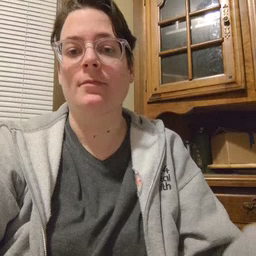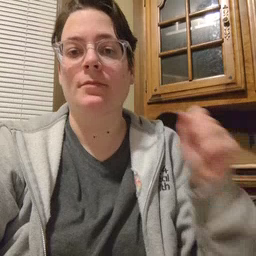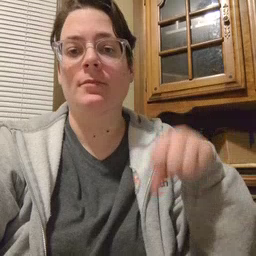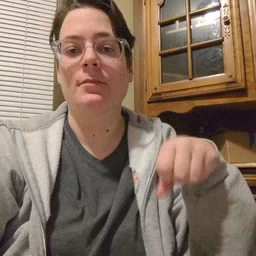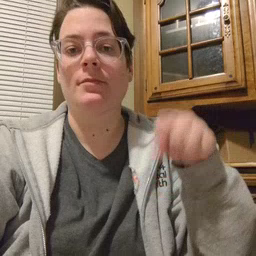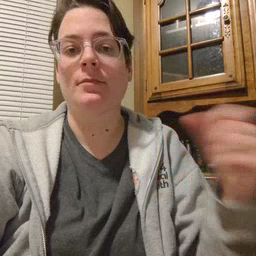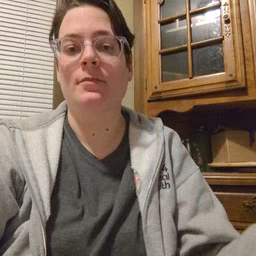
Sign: yes